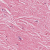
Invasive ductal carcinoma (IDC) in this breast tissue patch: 0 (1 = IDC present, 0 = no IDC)